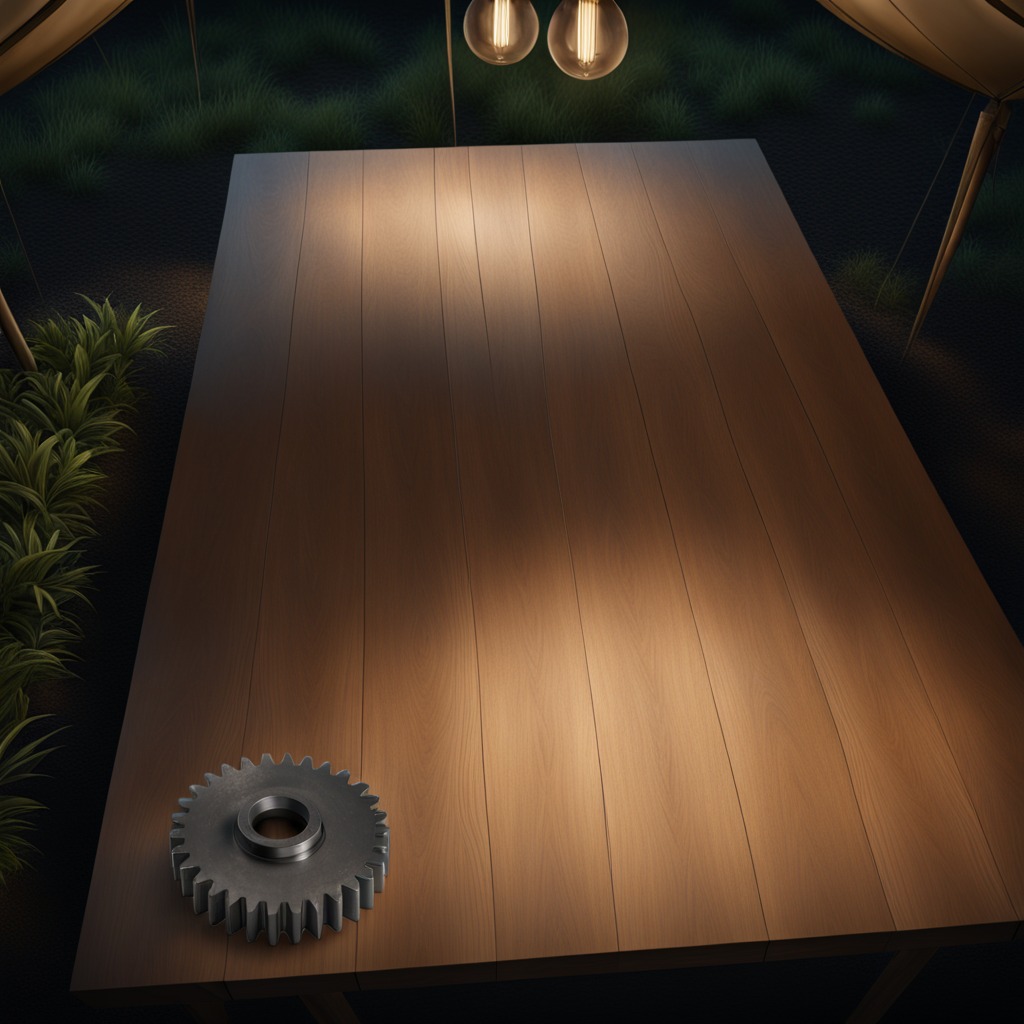
A steel gear with teeth is lying on a wooden table inside a jungle field workshop tent at night.